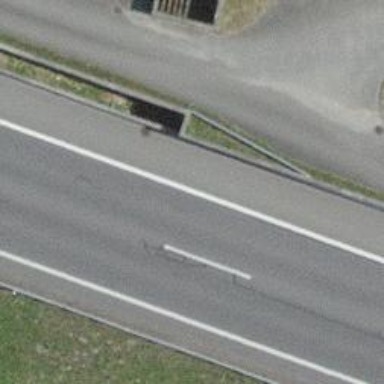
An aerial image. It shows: Asphalt motorway with high risk of rockfall.